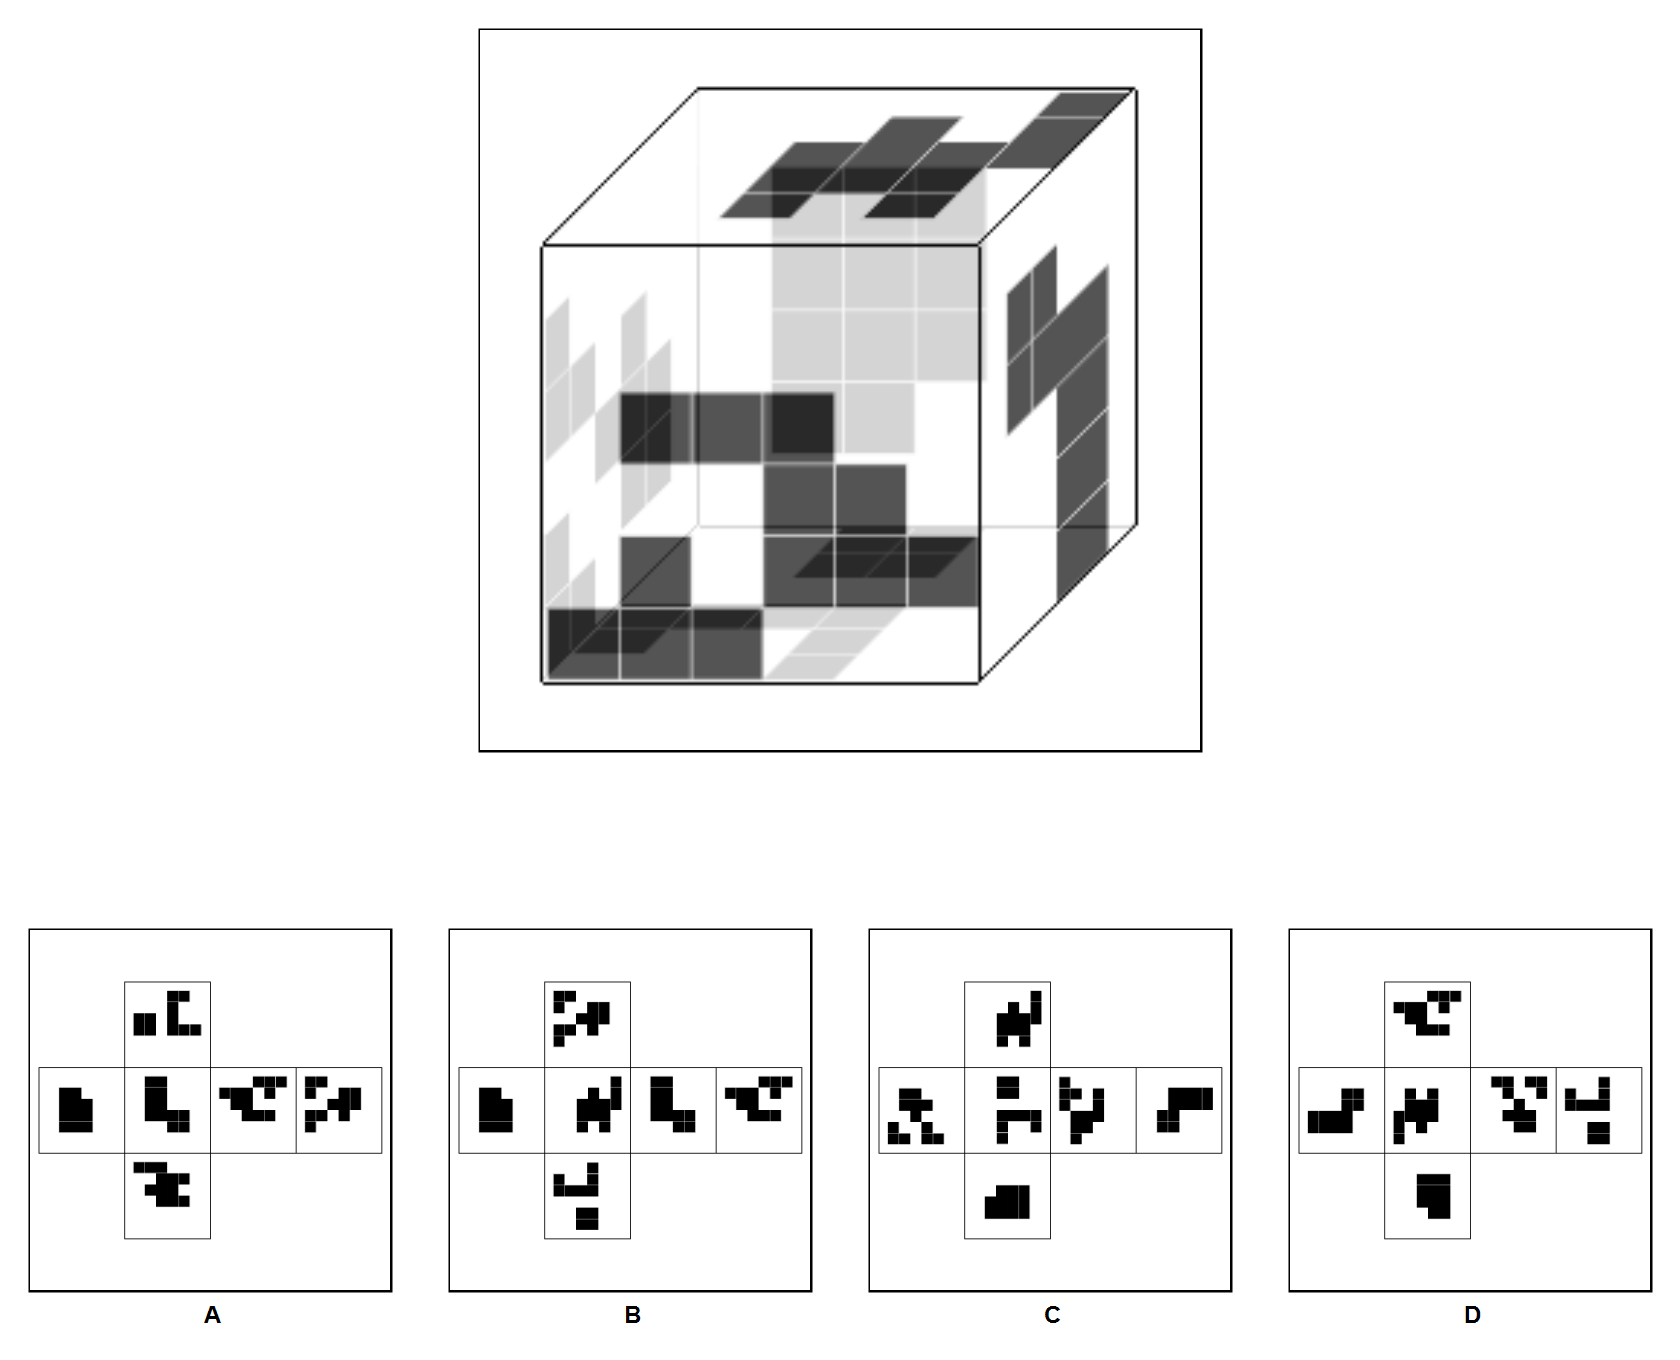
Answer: D